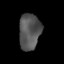
Tissue: lung
Cell type: Epithelial cells
Senescence score: 0.2089
Nuclear area (px): 758
Mean DAPI intensity: 84.786